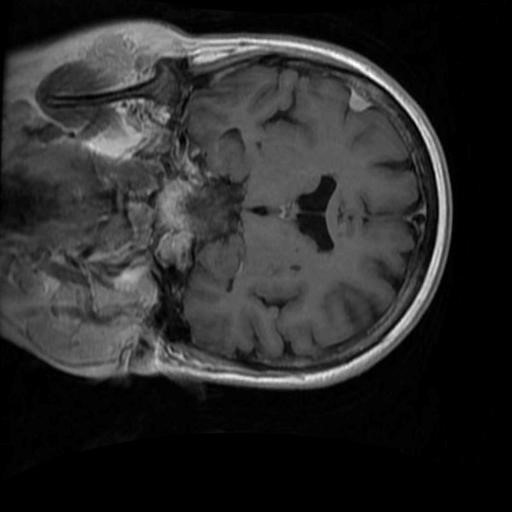
Label: brain_menin